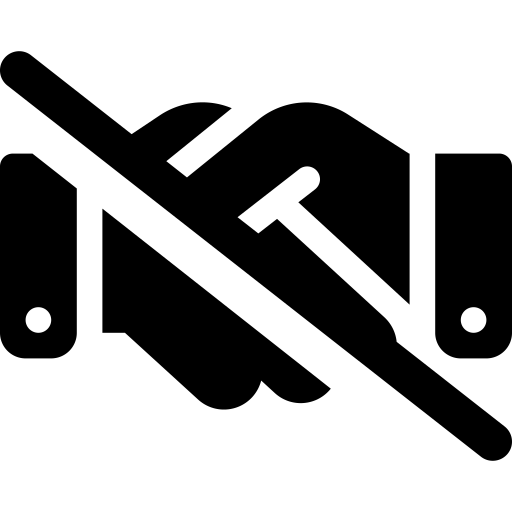
Tags: icon, FontAwesome, fa-icon, solid, handshake, slash